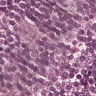
Metastatic tissue present: no